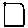
Label: square